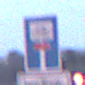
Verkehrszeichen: SackgasseRadverkehrDurchlaessig
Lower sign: HinweisGeaenderteVorfahrtVerkehrsfuehrungVerkehrsregelung3
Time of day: Night
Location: Outdoor (Urban)
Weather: PartlyCloudy
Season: NotSpecified
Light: Artificial